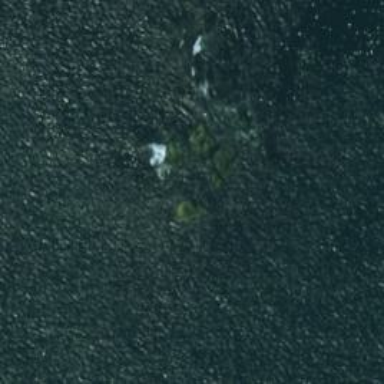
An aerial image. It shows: Natural rock reef.